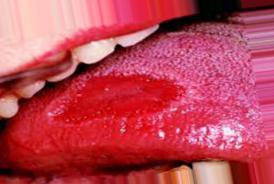
Condition: Mouth Ulcer